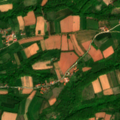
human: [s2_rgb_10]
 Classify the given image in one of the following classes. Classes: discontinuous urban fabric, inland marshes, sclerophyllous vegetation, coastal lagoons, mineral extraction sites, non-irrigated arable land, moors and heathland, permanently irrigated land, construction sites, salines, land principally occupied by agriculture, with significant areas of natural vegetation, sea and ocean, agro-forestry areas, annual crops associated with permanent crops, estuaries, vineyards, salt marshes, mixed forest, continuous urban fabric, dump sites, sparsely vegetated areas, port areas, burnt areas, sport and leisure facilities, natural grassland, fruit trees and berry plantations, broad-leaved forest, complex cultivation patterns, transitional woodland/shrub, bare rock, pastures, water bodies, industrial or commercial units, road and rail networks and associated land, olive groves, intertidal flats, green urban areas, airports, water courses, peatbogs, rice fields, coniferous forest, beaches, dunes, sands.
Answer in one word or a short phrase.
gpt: complex cultivation patterns, land principally occupied by agriculture, with significant areas of natural vegetation, broad-leaved forest